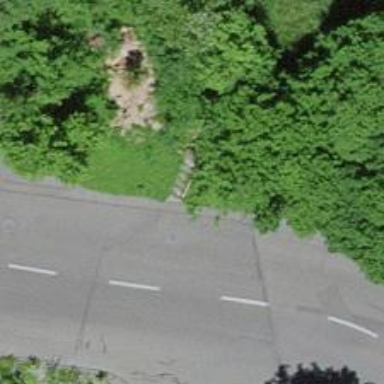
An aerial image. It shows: Set of steps on the road.